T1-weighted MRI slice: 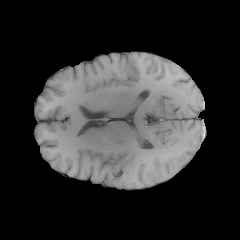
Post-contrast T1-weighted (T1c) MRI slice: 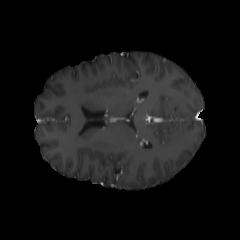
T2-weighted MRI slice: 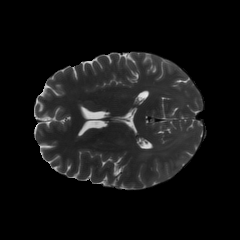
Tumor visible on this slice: yes